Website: walmart
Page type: review-order
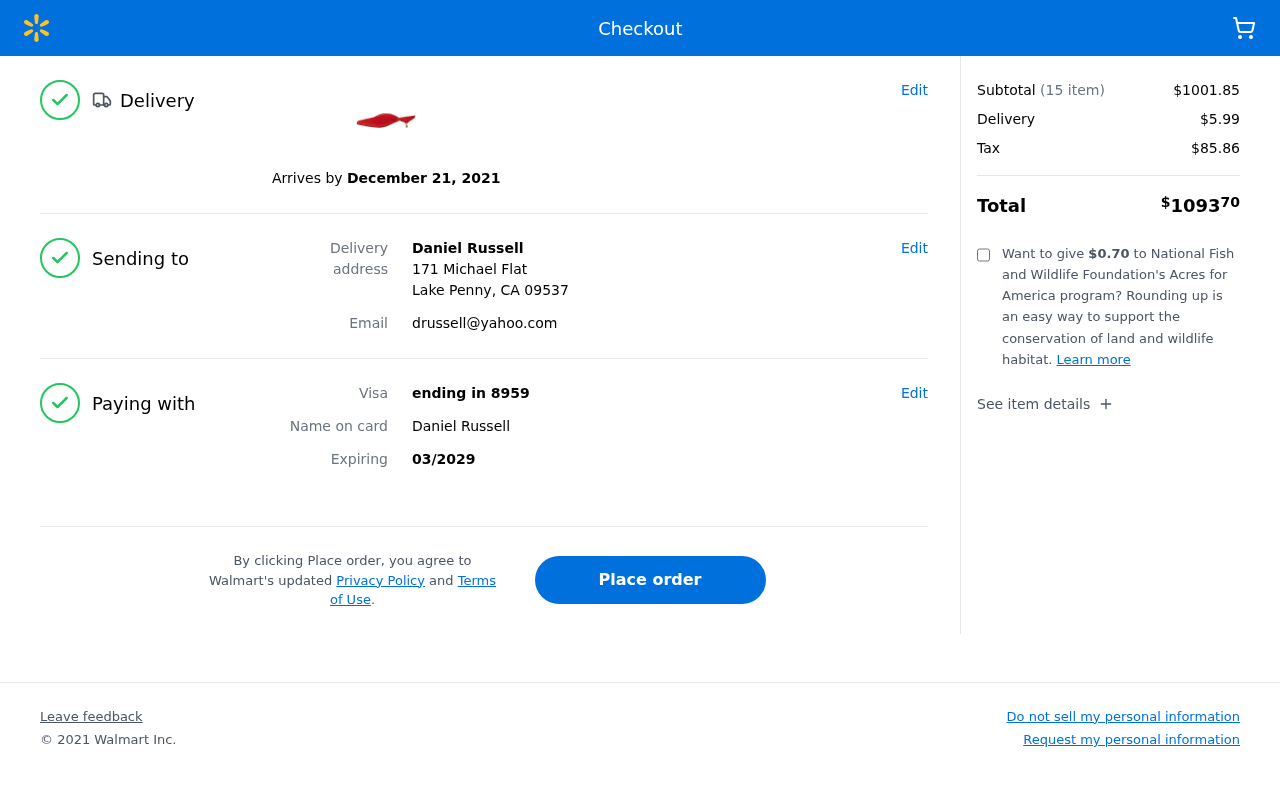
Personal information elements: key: PII_CARD_LAST4
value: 8959
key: PII_CARD_NAME
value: Daniel Russell
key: PII_CARD_TYPE
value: Visa
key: PII_CITY_STATE_ZIP
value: Lake Penny, CA 09537
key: PII_EMAIL
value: drussell@yahoo.com
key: PII_FULLNAME
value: Daniel Russell
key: PII_STREET
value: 171 Michael Flat
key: PII_FIRSTNAME
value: Daniel
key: PII_LASTNAME
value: Russell
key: PII_FULLNAME2
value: Daniel Russell
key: PII_FULLNAME3
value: Daniel Russell
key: PII_FIRSTNAME2
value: Daniel
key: PII_FIRSTNAME3
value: Daniel
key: PII_LASTNAME2
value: Russell
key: PII_LASTNAME3
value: Russell
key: PII_FIRSTNAME_DERIVED
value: Daniel
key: PII_LASTNAME_DERIVED
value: Russell
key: PII_FULLNAME_DERIVED
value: Daniel Russell
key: PII_NAME_FULL_DERIVED
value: Daniel Russell
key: PII_CARD_EXPIRY
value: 03/2029
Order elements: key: ORDER_DELIVERY_DATE
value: December 21, 2021
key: ORDER_NUM_ITEMS
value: (15 item)
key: ORDER_SUBTOTAL
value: $1001.85
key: ORDER_SHIPPING_COST
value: $5.99
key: ORDER_TAX
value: $85.86
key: ORDER_TOTAL
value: $109370
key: ORDER_DONATION
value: $0.70